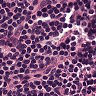
Metastatic tissue present: no